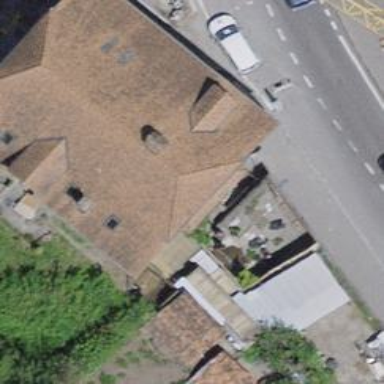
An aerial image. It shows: Restaurant.